Question: I'm new to Excel and the journey has been good so far, but I haven't been able to resolve this particular issue by myself. I'm dealing with a table as under:

Essentially, I'm looking to refer to the array of tags in columns from B3:E6, and do the following:
Create a "Unique Tags" column: Create a unique list of "tags" in column H by removing duplicates.
Create a "Maximum Marks" column: Look for each of the unique tags in the array in each row, and return the marks from the marks column in the same row. If the tag appears in multiple rows. the sum of the corresponding marks in these multiple rows should be returned in the maximum marks column in column I. For example, 'EASY' appears in E3 as well as E5. Thus in the 'Unique Tags' List 'EASY' should correspond to Maximum Marks = 4 (2+2).
I could do this manually using formulas such as SUMIF, but I'm looking for a way to automate it since I might have to do this operation for a similar dataset with additional rows & columns. I'm open to VBA solutions as well but would prefer some sort of formula.
I hope I've explained it well enough! Thanks and looking forward to your inputs.
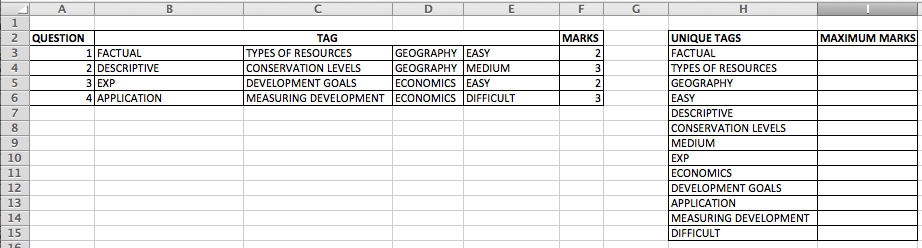
Answer: One way to do this is create a function that returns the array of your unique cells and then multiplies them all by matches in your Marks column.
Create the unique cells with this array function. Note this function uses the Dictionary object. In the VB Editor, go to Tools > References, and make sure Microsoft Scripting Runtime is selected.
'''
Public Function UniqueValues(aRange As Range)
Dim DictValues As New Dictionary
Dim cll As Variant
Dim aryResults() As String
For Each cll In aRange
If Not DictValues.Exists(cll.Value) Then DictValues.Add cll.Value, "":
Next
UniqueValues = DictValues.Keys
Set DictValues = Nothing
End Function
'''
Enter in cell H3 and press CTRL SHIFT RETURN (as it's an array function)
'''
=TRANSPOSE(uniquevalues(B3:E6))
'''
and drag down to H15 or beyond
We have to use TRANSPOSE as the array comes out in a row from the function.
Next we need to find the matching cells and multiply. Here in C15 enter the formula below
'''
=INDEX(SUM((($B$3:$E$6=H3)*1)*$F$3:$F$6),1)
'''
Drag this down to H15.